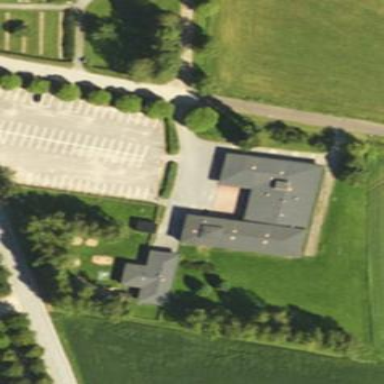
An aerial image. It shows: Building.